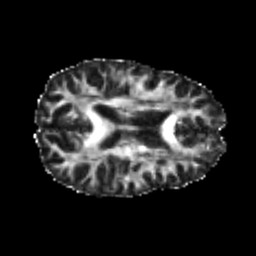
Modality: FA
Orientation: axial
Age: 21
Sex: female
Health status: healthy
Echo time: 0.074 s